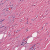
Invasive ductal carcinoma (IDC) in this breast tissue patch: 1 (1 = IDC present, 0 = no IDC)